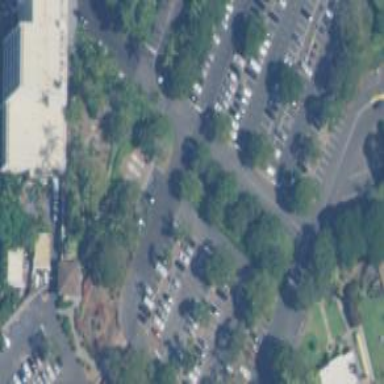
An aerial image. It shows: Parking area.